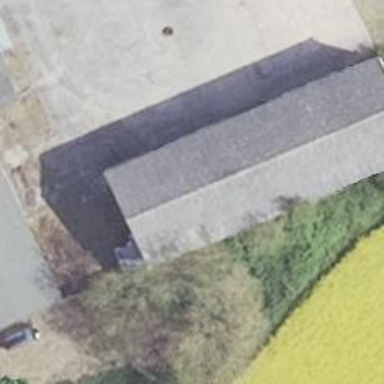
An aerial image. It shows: Building with gabled roof oriented along its length.